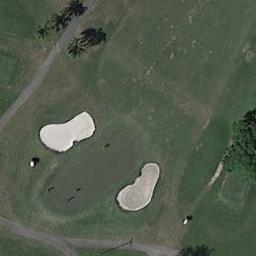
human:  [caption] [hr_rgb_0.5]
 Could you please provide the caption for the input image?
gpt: There are three bunkers and a winding road in this area .

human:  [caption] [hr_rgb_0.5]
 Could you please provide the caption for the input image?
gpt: There are a few bunkers and a few paths on the large green lawn on the golf course and many trees .

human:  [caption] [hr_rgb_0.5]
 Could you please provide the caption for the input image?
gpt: The golf course has a putting green, A fairway and two sandpits .

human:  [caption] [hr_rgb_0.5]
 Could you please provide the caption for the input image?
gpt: There are lots of  trees beside the golf course .

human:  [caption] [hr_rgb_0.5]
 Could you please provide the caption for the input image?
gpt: There are two bunkers on the golf course .